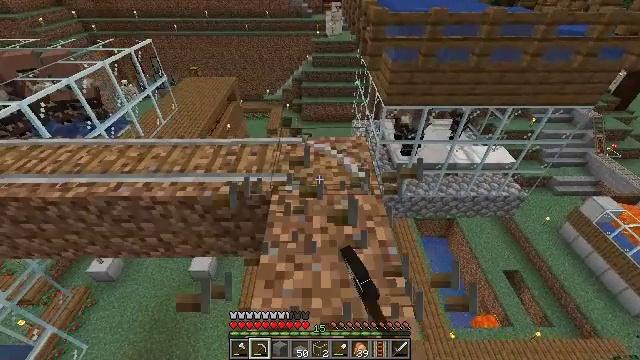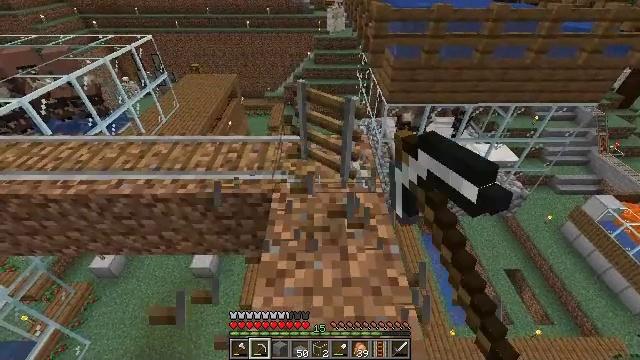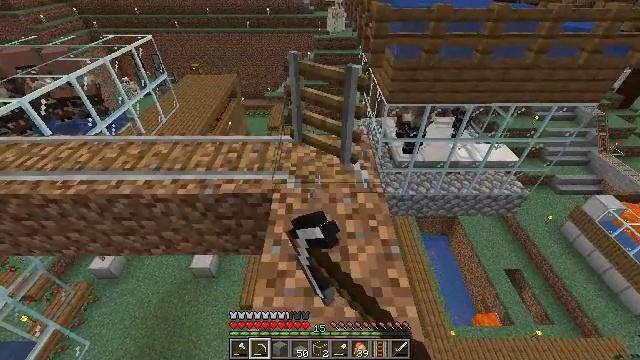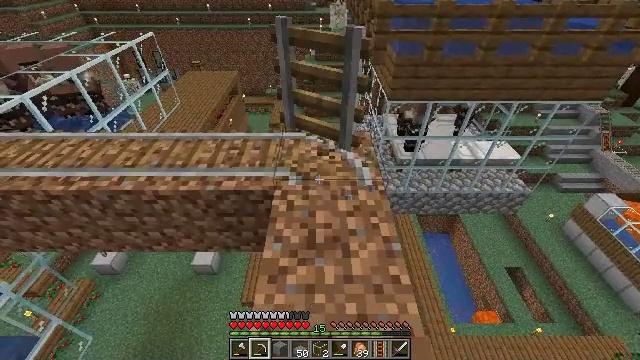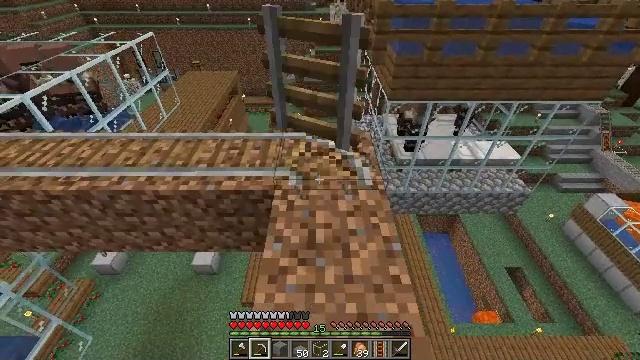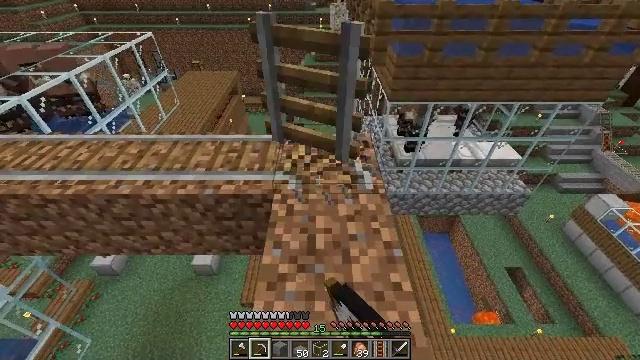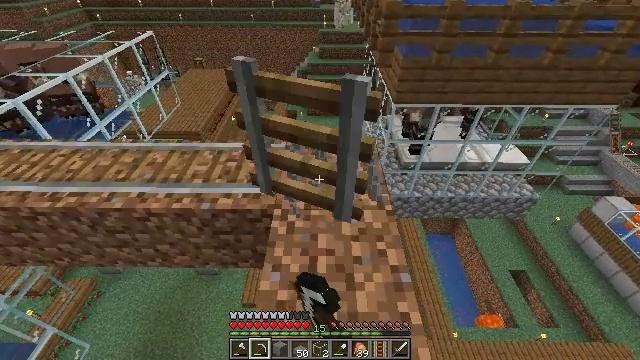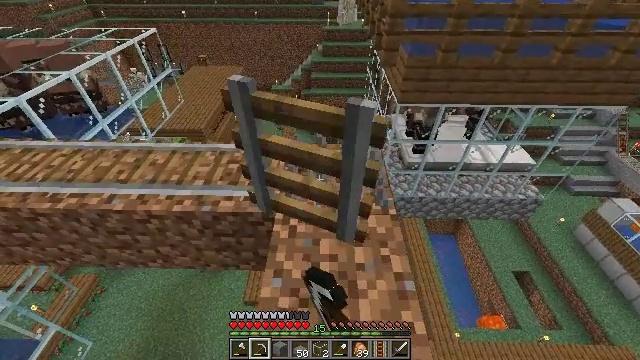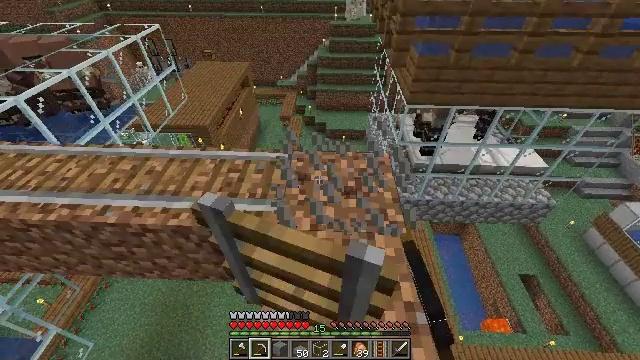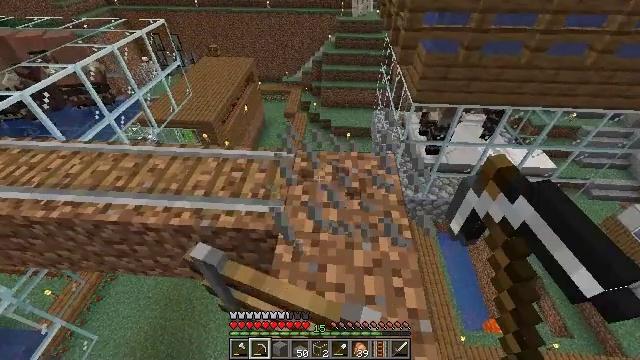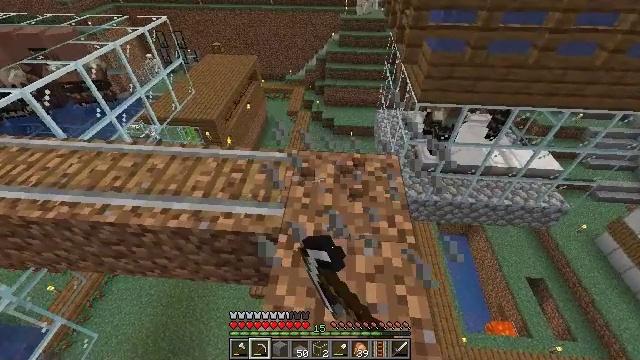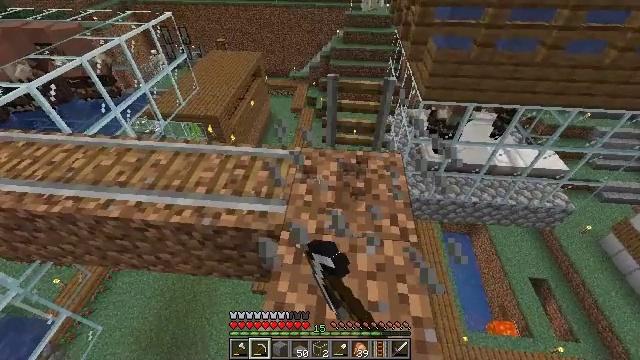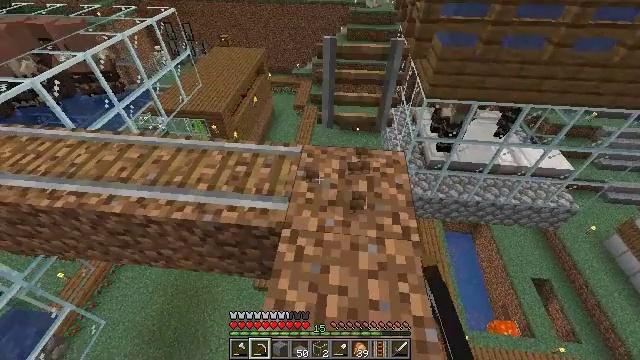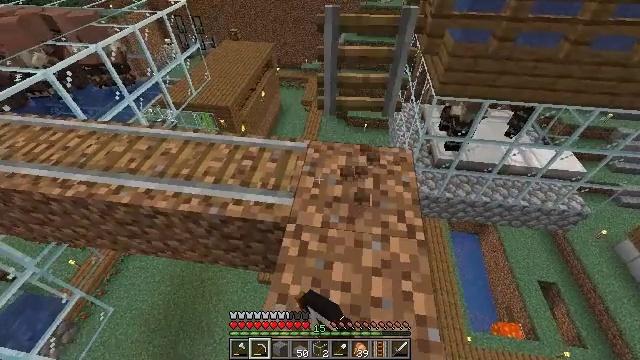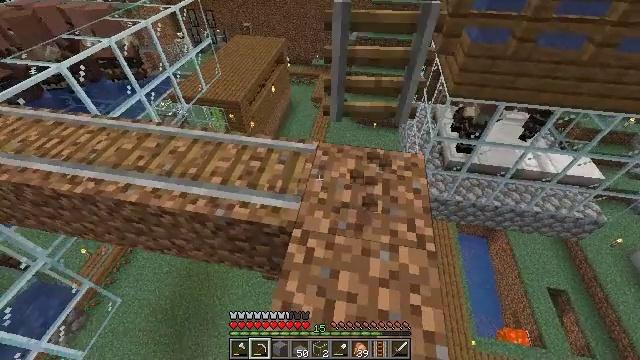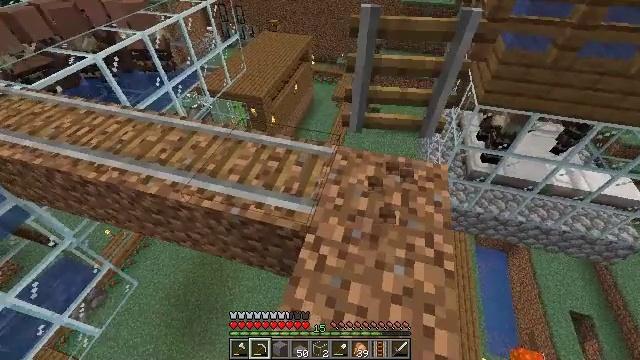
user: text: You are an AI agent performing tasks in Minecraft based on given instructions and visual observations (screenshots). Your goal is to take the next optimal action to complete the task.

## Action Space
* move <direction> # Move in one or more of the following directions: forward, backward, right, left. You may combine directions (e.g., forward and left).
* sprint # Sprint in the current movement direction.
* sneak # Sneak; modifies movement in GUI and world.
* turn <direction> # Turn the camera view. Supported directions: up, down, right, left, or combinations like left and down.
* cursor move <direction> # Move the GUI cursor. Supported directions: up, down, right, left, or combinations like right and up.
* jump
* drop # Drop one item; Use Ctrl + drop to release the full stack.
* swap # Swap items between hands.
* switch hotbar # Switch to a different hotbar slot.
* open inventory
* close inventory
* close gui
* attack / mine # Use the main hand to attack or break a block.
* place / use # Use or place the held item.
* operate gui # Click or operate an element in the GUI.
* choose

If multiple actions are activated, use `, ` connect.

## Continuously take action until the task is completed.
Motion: motion action
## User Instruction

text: Mine the rail.
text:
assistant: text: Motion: attack / mine
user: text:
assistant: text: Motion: attack / mine
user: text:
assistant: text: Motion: attack / mine
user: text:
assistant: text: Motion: attack / mine
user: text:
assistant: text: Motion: move forward, attack / mine
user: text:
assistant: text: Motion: move forward, attack / mine
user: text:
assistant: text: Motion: move forward, attack / mine
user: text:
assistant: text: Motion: turn left, attack / mine
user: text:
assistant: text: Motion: turn left, attack / mine
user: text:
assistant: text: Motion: attack / mine
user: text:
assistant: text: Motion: attack / mine
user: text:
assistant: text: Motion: attack / mine
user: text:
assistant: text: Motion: turn left, attack / mine
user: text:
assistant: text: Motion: move forward, turn left
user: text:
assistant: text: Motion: move forward, turn left
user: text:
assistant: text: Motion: move forward, turn left
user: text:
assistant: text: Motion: move forward, turn left
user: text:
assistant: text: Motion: move forward, turn left
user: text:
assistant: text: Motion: move forward and move right, turn left
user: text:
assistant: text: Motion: move forward and move right, turn left
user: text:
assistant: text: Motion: move right, turn left and down
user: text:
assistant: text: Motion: move right, turn left and down
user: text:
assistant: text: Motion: turn left and down
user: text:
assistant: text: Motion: turn left and down
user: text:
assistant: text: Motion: turn left and down
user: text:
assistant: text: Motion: turn left and down
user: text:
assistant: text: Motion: turn left and down
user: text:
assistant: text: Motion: turn left and down, attack / mine
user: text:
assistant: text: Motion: turn left, attack / mine
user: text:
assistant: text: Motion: attack / mine